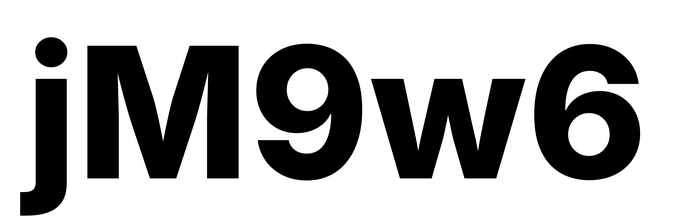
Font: Inter_ExtraBold